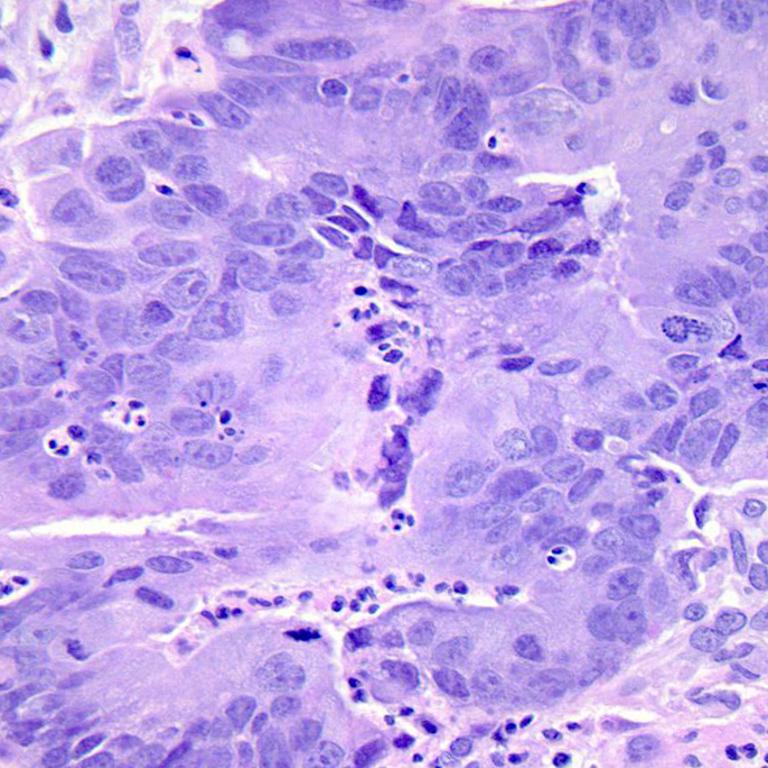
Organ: colon
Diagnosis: adenocarcinomas